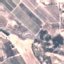
Land use / land cover: PermanentCrop